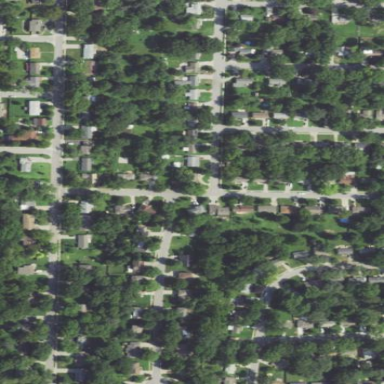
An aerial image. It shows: This residential area consists of single-family homes.